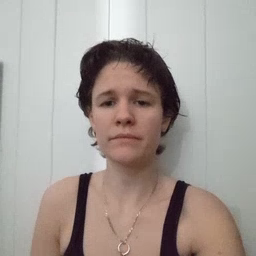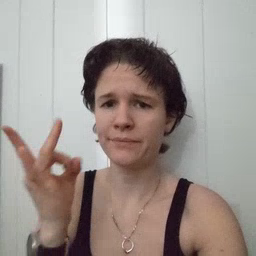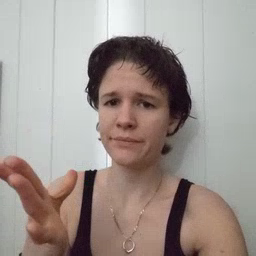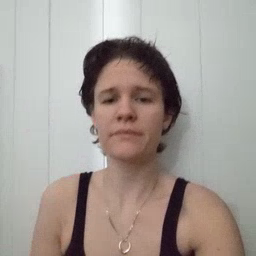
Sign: hate